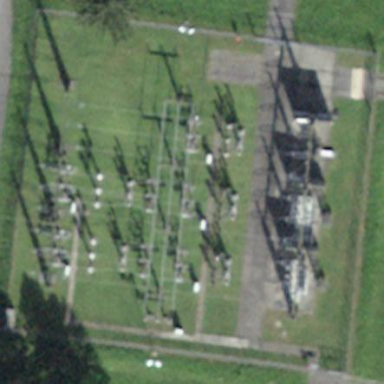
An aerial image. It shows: Outdoor substation for power distribution.